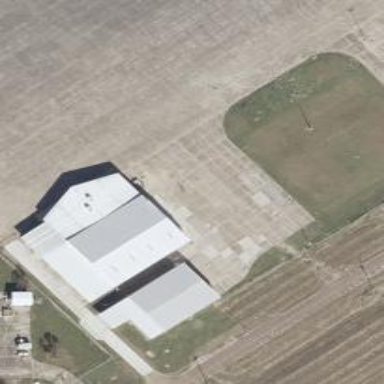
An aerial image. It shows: Hangar located at airport.